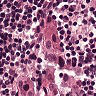
Metastatic tissue present: yes